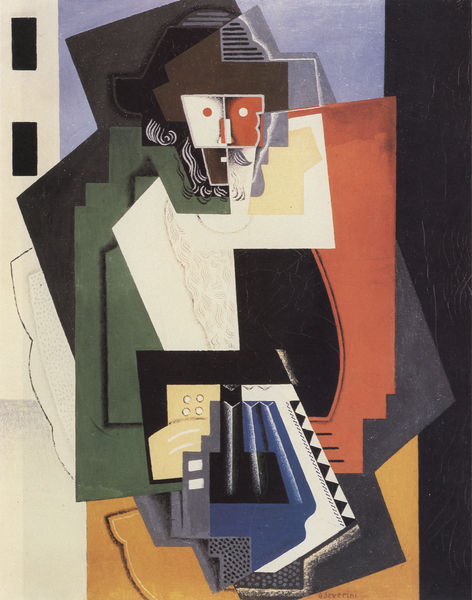
Titel: Bohémien jouant de l'accordéon
Künstler: Gino Severini
Standort: Milano
Institution: Civica Galleria d'Arte Moderna
Schlagwörter: blau, hand, mann, gelb, grün, kubismus, bunt, grau, hut, orange, schwarz, weiss, rot, flächig, bart, schnurrbart, mensch, instrument, musik, musiker, spieler, moderne, formen, klavier, abstraktion, form, klassische moderne, picasso, geometrie, quadrat, musikant, avantgarde, akkordeon, ziehharmonika, gris, léger, akkordeonspieler, juan gris, fernand léger, ziehharmonikaspieler